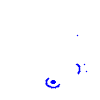
Particle: kaon